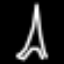
Label: The Eiffel Tower